Interaction volume radius: 10 \u00c5
Interaction volume height: 10 \u00c5
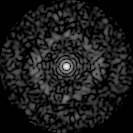
Disorder parameter: 0.8496